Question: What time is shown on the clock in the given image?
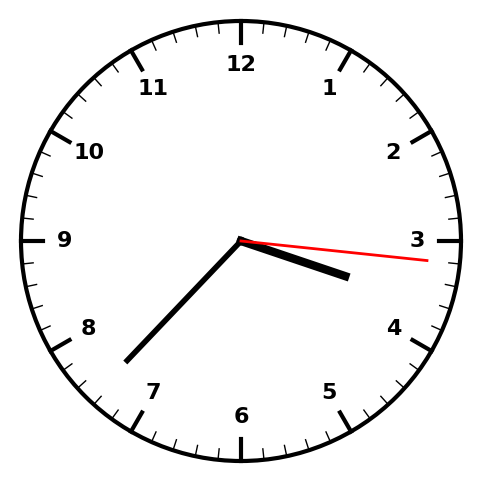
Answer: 03:37:16